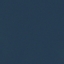
Label: SeaLake